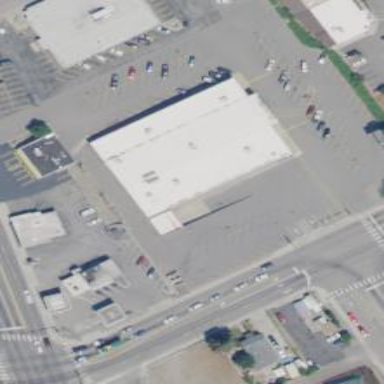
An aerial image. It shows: Supermarket building.